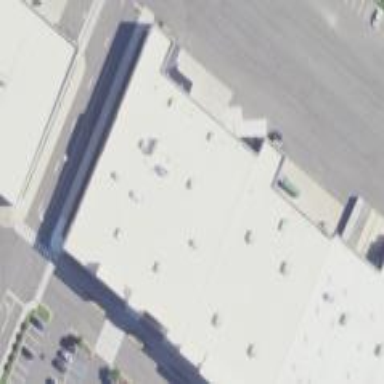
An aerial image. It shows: Part of building that houses supermarket.